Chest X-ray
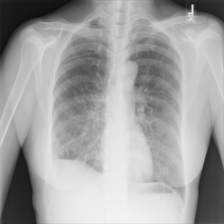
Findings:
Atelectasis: negative
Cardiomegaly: negative
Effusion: negative
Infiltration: negative
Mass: negative
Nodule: negative
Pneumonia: negative
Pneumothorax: negative
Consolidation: negative
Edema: negative
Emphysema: negative
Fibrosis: negative
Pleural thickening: negative
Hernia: negative